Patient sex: M
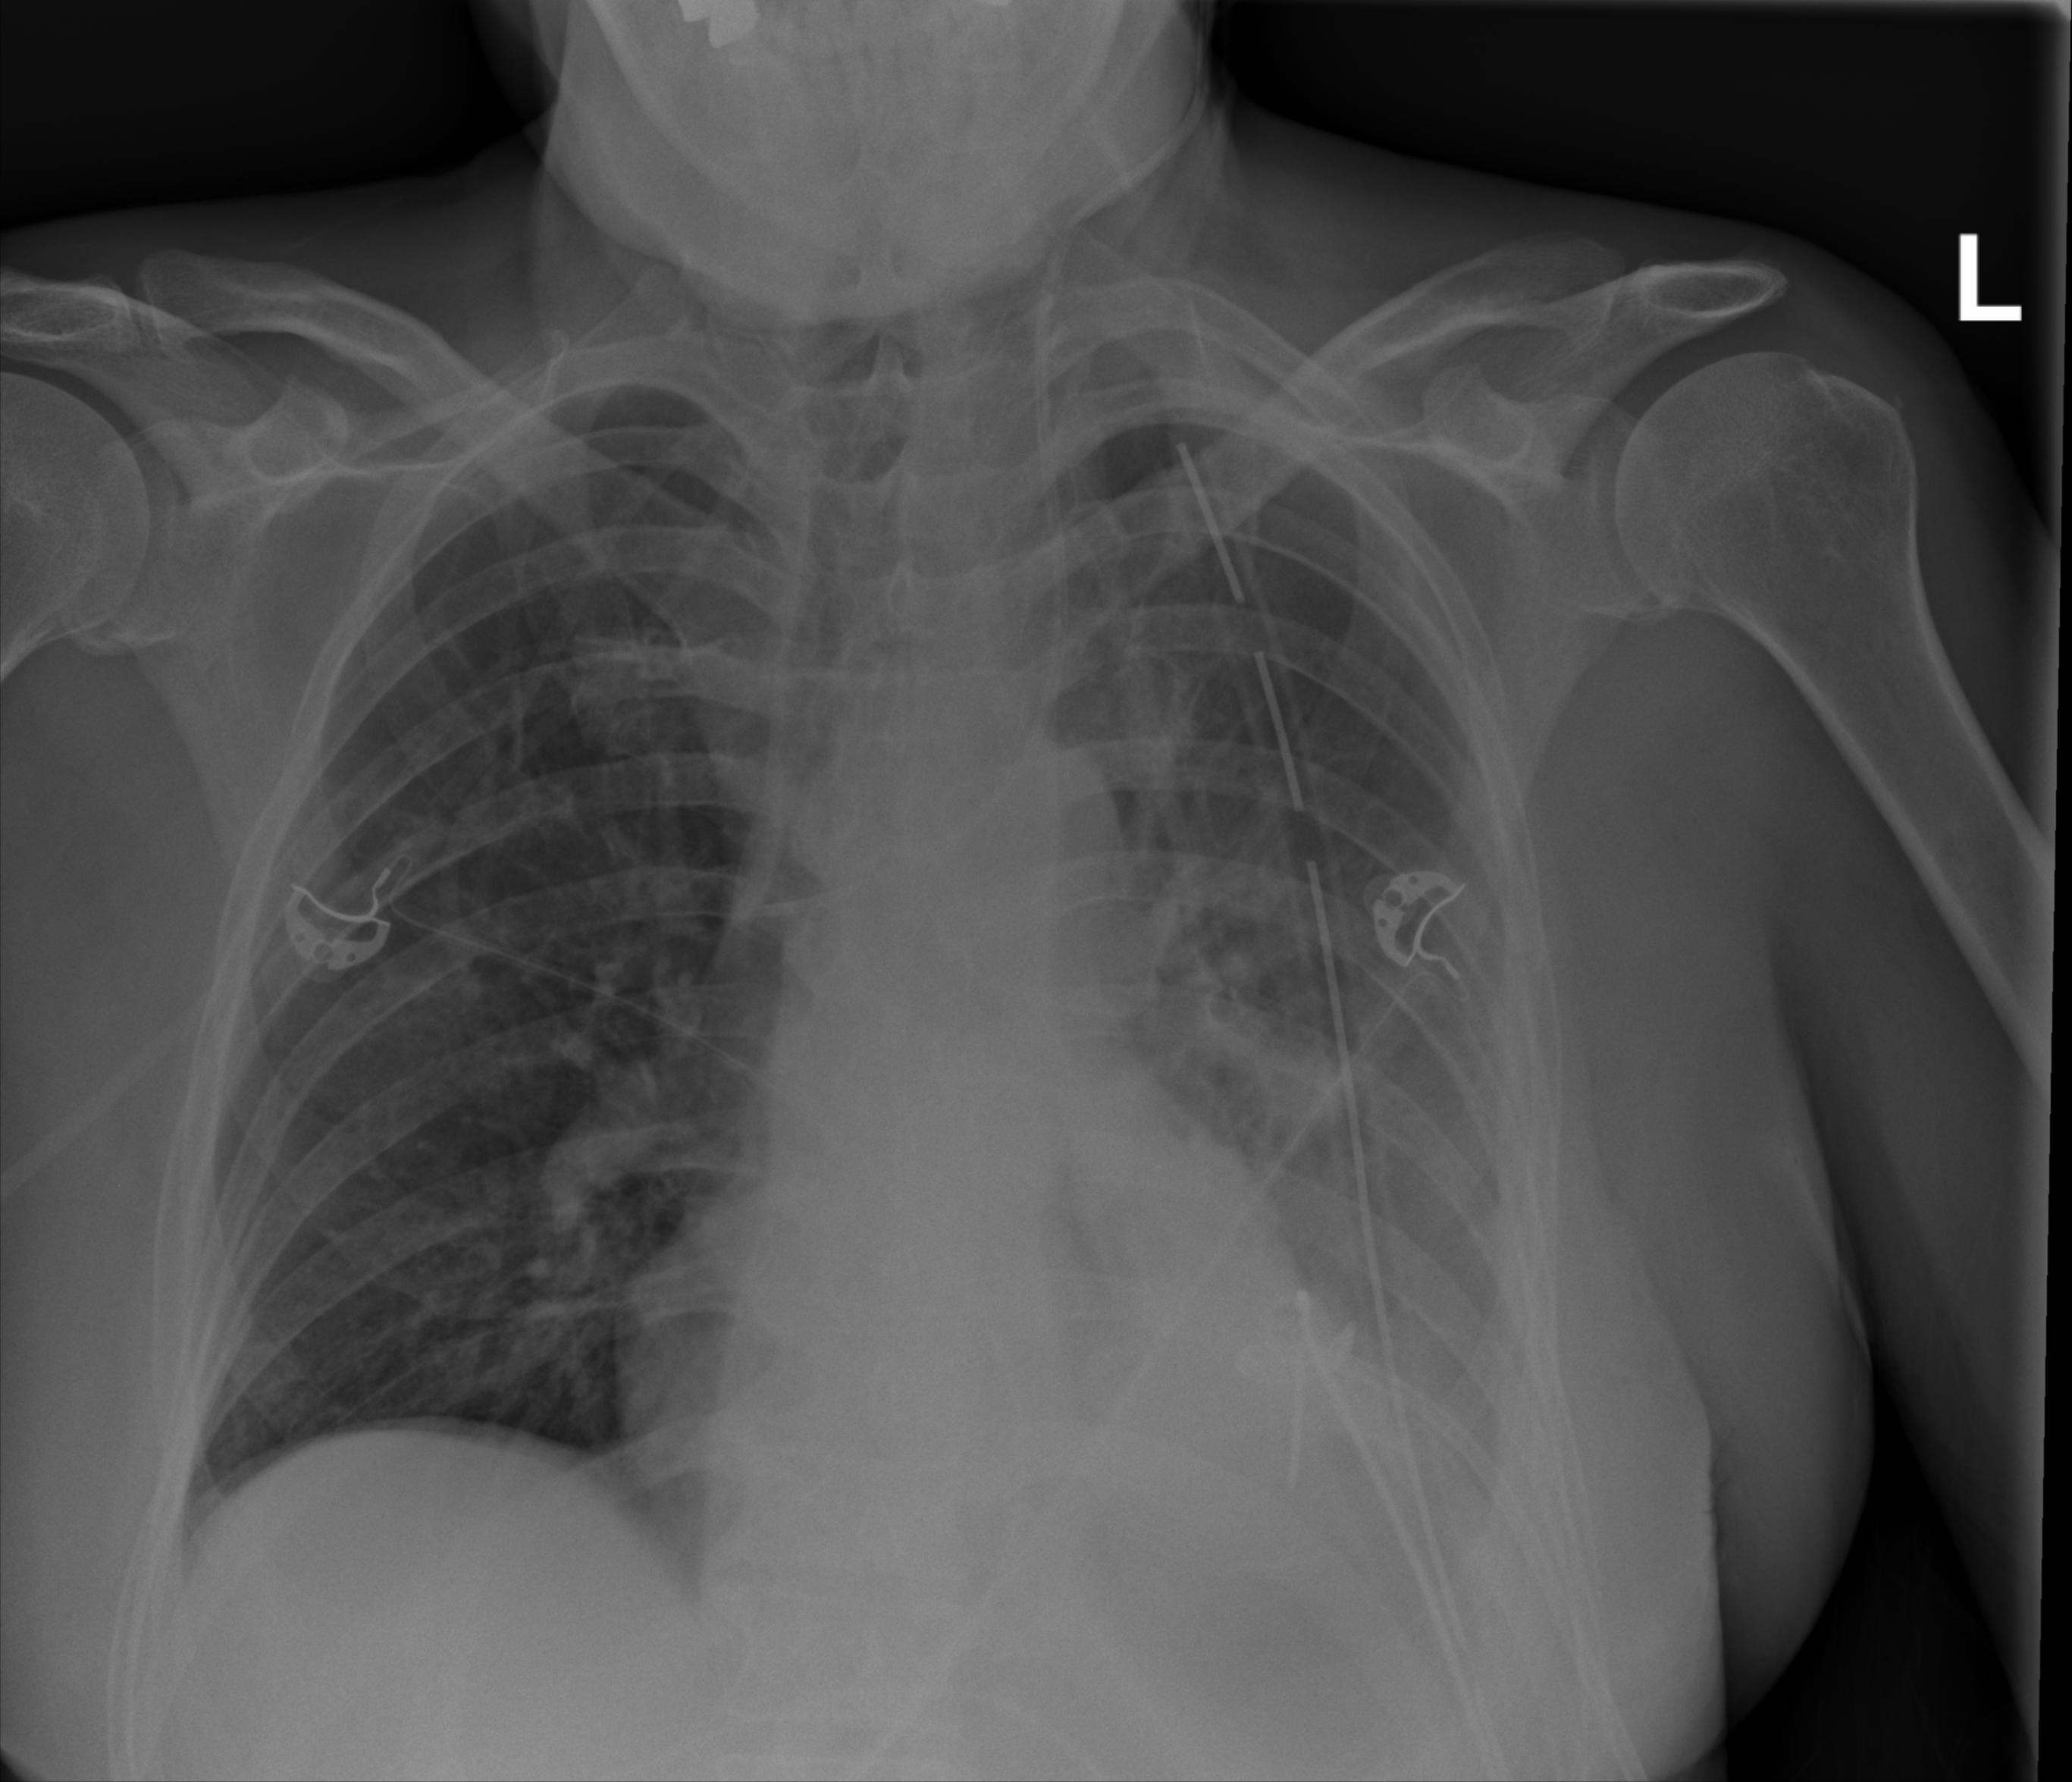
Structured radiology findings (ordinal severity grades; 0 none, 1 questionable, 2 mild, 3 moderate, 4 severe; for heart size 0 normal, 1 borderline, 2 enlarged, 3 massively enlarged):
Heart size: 0
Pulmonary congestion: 0
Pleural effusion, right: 0
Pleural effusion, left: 2
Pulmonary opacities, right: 0
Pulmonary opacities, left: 0
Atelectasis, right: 0
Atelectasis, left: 1